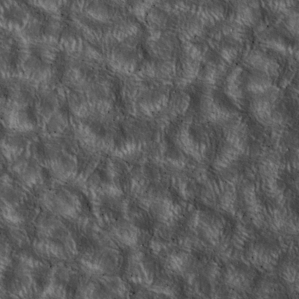
Label: non_frost